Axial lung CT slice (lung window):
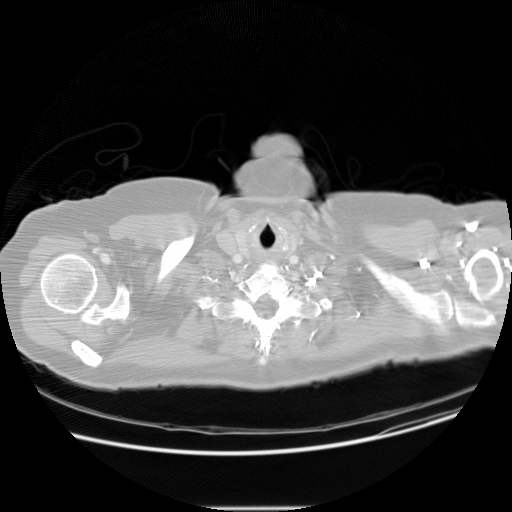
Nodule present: no